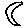
Label: moon